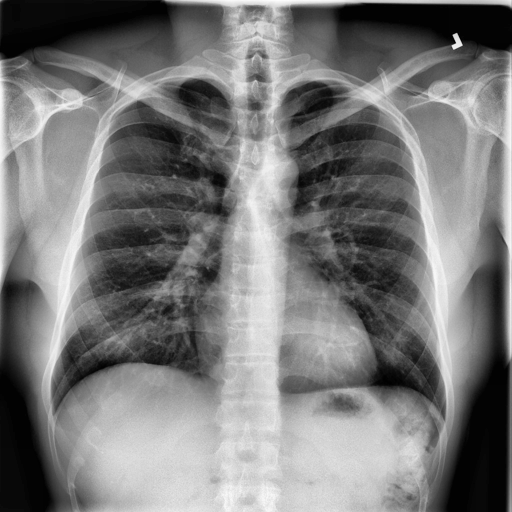
Finding: NORMAL